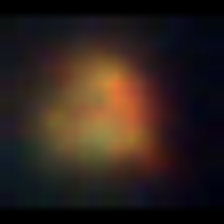
Taxon: NanoPlankton
Group: Other